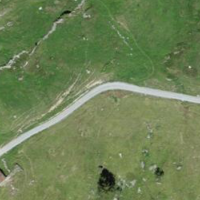
EUNIS habitat code: 23
Species observed at this site:
Rhododendron ferrugineum
Corvus corax